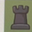
Piece: bR